Question: Hi I'm trying to achieve something like shown in the image below (using Bootstrap 3.3.2)

I sucessfully created the first block (first image in the image so to speak)
But is it possible to create the design in way, that it automatically transforms to the second design in the image?
I'm struggling with that (not sure if it is even possible).
One important thing to note is, that Ad1 in the first design has to span over the two first rows. Starting row2 below ad1 is unfortunately not an option.
Here is what my first block is made of
'''
<div class="row">
<div class="col-sm-12 col-lg-8 ">
<div class="row">
<div col-sm-4 col-lg-4 ">
Img1
</div>
<div class="news-entry-content col-sm-8 col-lg-8 ">
Text1
</div>
</div>
<div class="row">
<div class="news-entry-image col-sm-4 col-lg-4">
Img2
</div>
<div class="news-entry-content col-sm-8 col-lg-8">
Text2
</div>
</div>
</div>
<div class="col-sm-12 col-lg-4" title="First News Werbiung">
Ad1
</div>
'''
Thanks for your help
I added the requested jsfiddle
<URL>
Just play around with the width.
You'll notice two problems.
1. With a big width: The ad is placed below (Img2+Text2), I want it to place below (Img3+Text3)
2. With a narrow width: (Img3+Text3) is off compared to the other rows. Makes sense, considering how I built the whole thing. One solution to this could be a negative margin. Or is there a better solution?
thanks.
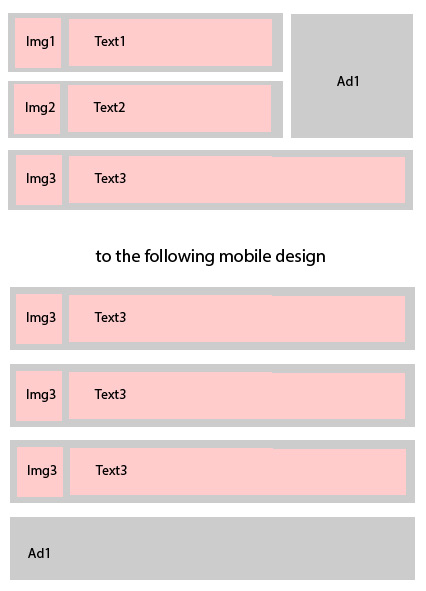
Answer: that could be a solution: <URL>
'''
see jsfiddle link
'''
It's two ad-blocks with visible/hidden, but I've not found a better solution.
p.s. how to put jsfiddle-link directly in the post?